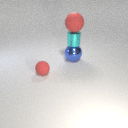
small cyan metal cylinder above large blue metal sphere